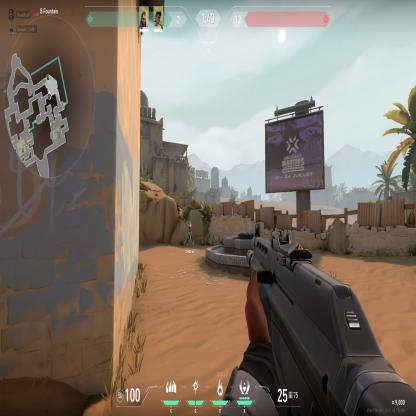
Label: teammate